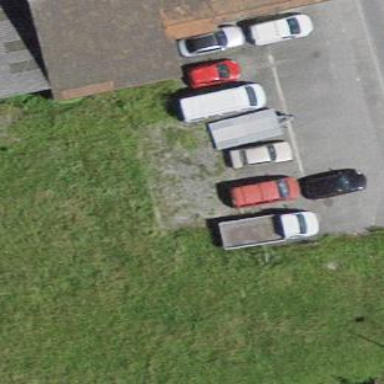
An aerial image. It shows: Garage building.